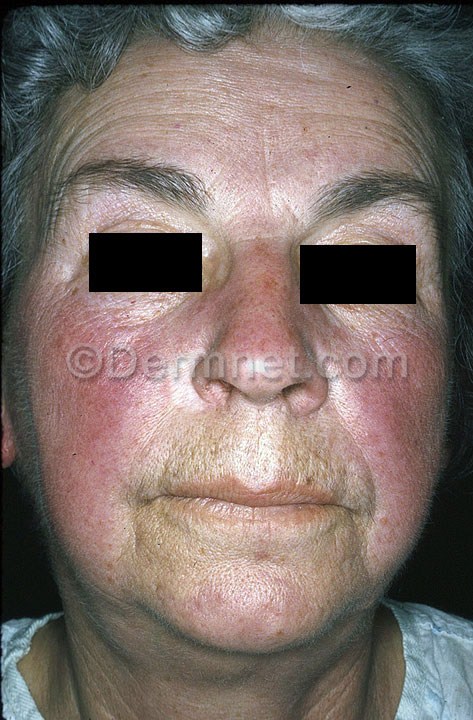
Disease: Acne and Rosacea Photos